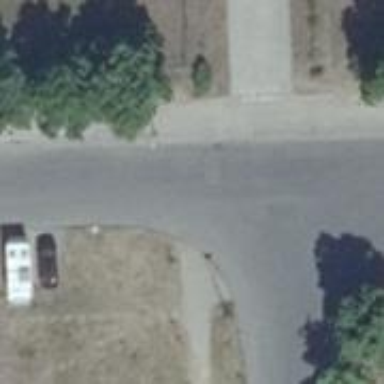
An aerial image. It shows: Residential road with parallel on-street parking. The road has asphalt surface and separate sidewalk.